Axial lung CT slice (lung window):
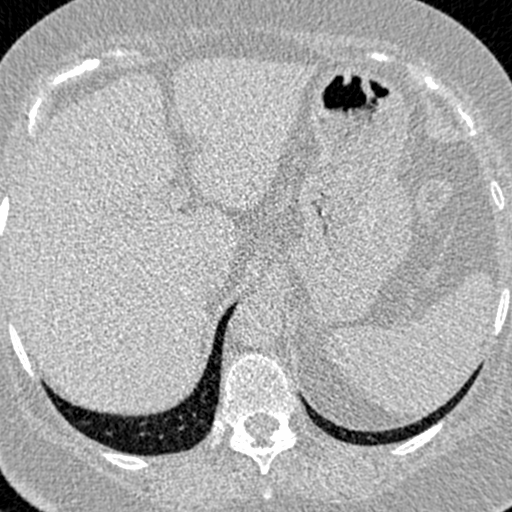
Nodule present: no